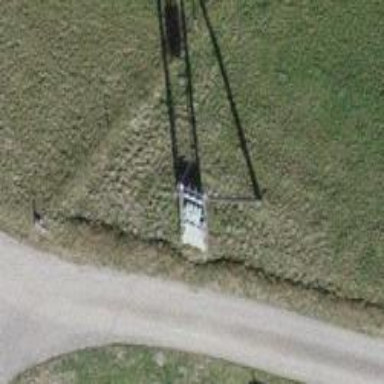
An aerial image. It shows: Minor power line.